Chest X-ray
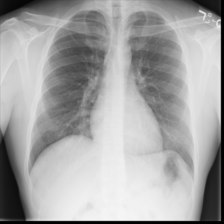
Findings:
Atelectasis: negative
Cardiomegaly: negative
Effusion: negative
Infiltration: negative
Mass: negative
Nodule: negative
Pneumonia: negative
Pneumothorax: negative
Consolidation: negative
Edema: negative
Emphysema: negative
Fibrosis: negative
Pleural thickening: negative
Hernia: negative